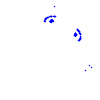
Particle: electron